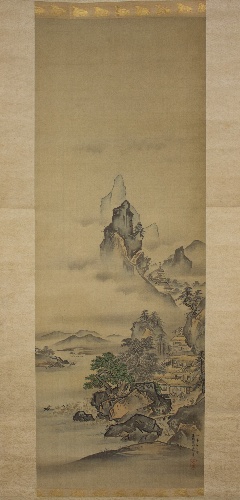
Title: 狩野探水守常筆　蓬莱山・瀟湘八景図|Mount Penglai with Eight Views of Xiao and Xiang
Artist: Kano Tansui Moritsune
Artist bio: active 19th century
Date: 19th century
Object type: Hanging scroll
Classification: Paintings
Medium: One from a triptych of hanging scrolls; ink and color on silk
Culture: Japan
Period: Edo period (1615–1868)
Dimensions: Image: 37 1/2 × 13 1/2 in. (95.3 × 34.3 cm)
Overall with mounting: 73 1/2 × 19 3/8 in. (186.7 × 49.2 cm)
Overall with knobs: 73 1/2  × 21 1/8 in. × 1 in. (diam. of knobs) (186.7 × 53.7 × 2.5 cm)
Department: Asian Art
Credit line: Charles Stewart Smith Collection, Gift of Mrs. Charles Stewart Smith, Charles Stewart Smith Jr., and Howard Caswell Smith, in memory of Charles Stewart Smith, 1914
Accession year: 1914
Repository: Metropolitan Museum of Art, New York, NY
Tags: Mountains|Landscapes